Question: I want Scrapy to extract the 'Round Size' in this case. But it turns out the Scrapy couldn't capture any child nodes li under dl.
'''
response.xpath('//[@id="termsheet"]/div/section[1]/div/dl/li[2]/dt/span').extract()
'''
The Xpath expression is generated from Chome inspect. And I test the expression separately, it could capture li tags. I enabled Ajax in Scrapy, and it could capture other dynamic items. Is there any other reasons leading to the data miss of Scrapy? Anyone who have encountered the similar problems?

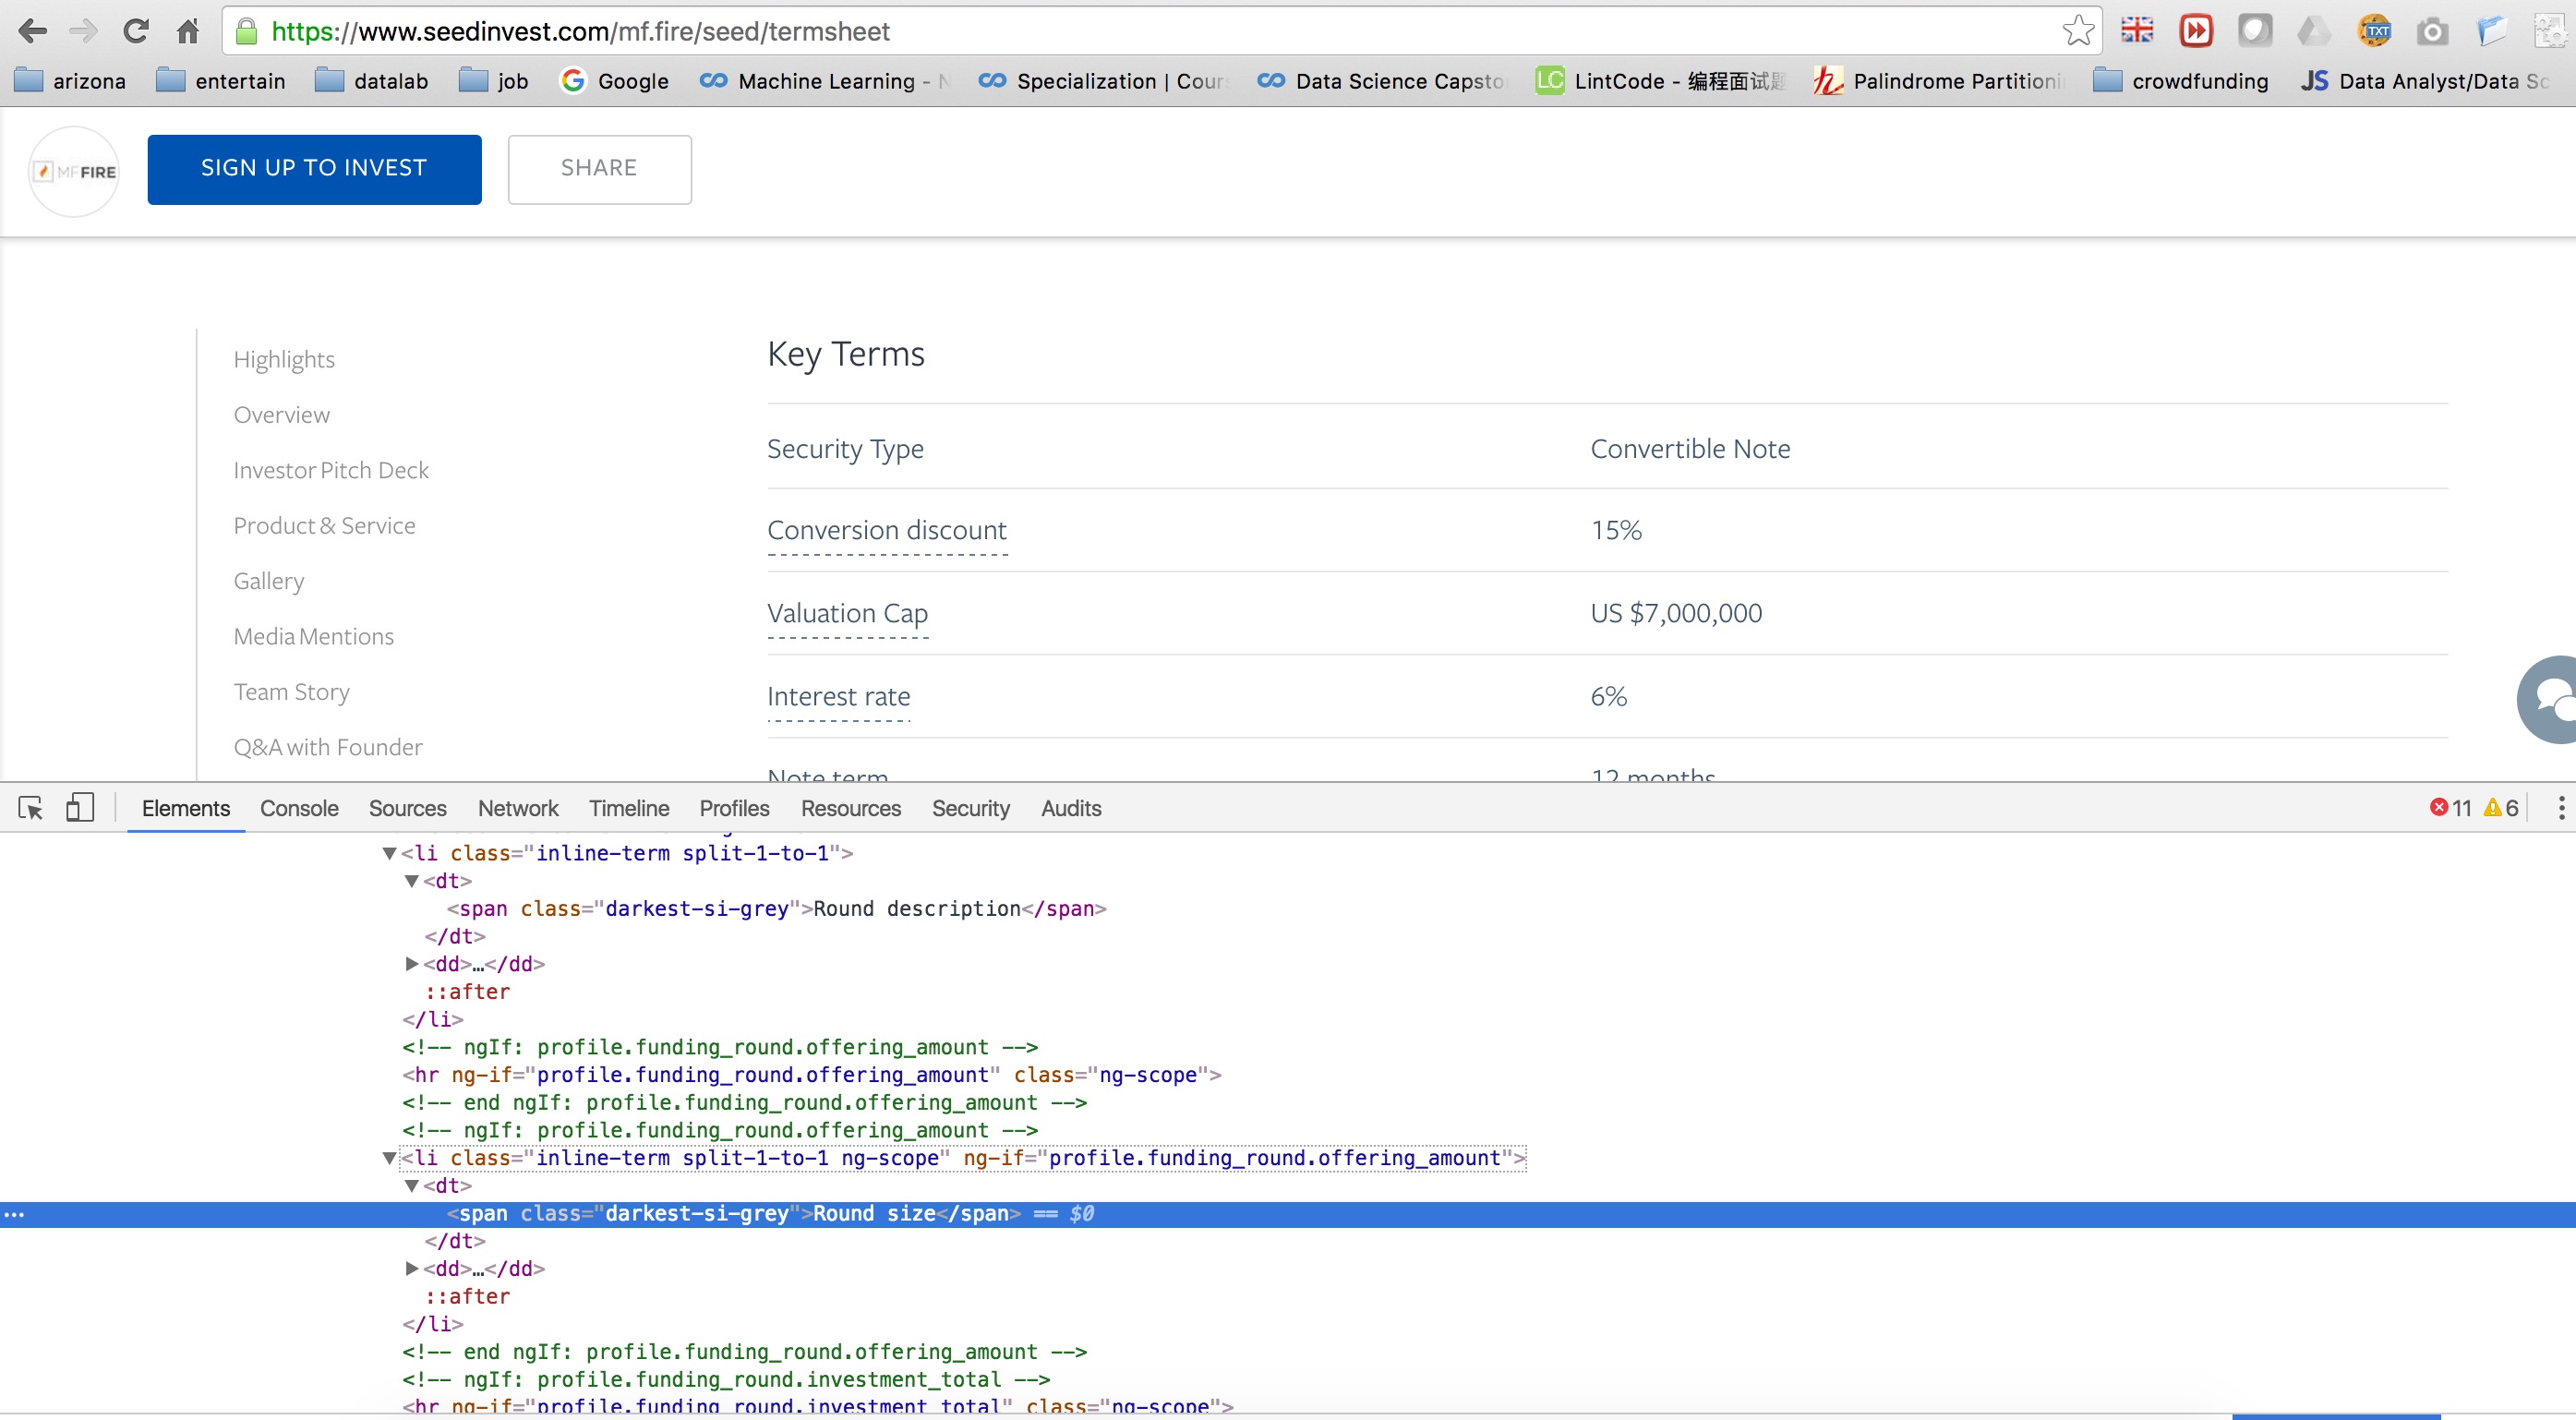
Answer: <URL>
The API endpoint returns data as JSON (there's quite a lot of data!), so you can feed it to std lib 'json' module, like in the example below (using scrapy shell)
'''
$ scrapy shell https://www.seedinvest.com/api/v1/entities/mf.fire/deal-fundraising-profile/seed
2016-06-06 11:36:56 [scrapy] INFO: Scrapy 1.1.0 started (bot: scrapybot)
(...)
2016-06-06 11:36:58 [scrapy] DEBUG: Crawled (200) <GET https://www.seedinvest.com/api/v1/entities/mf.fire/deal-fundraising-profile/seed> (referer: None)
(...)
>>> import json
>>> d = json.loads(response.text)
>>> d['funding_round']['escrow_max']
<PHONE>.0
'''